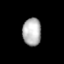
Tissue: prostate
Cell type: T cells
Senescence score: 0.9035
Nuclear area (px): 511
Mean DAPI intensity: 177.384